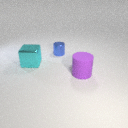
small blue metal cylinder to the right of large cyan metal cube